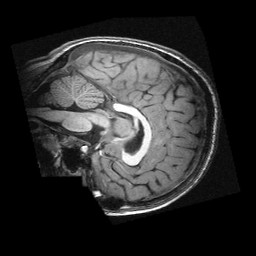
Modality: T1w
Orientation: sagittal
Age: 11
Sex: male
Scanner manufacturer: siemens
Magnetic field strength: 3 T
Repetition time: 2.3 s
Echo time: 0.00336 s